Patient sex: F
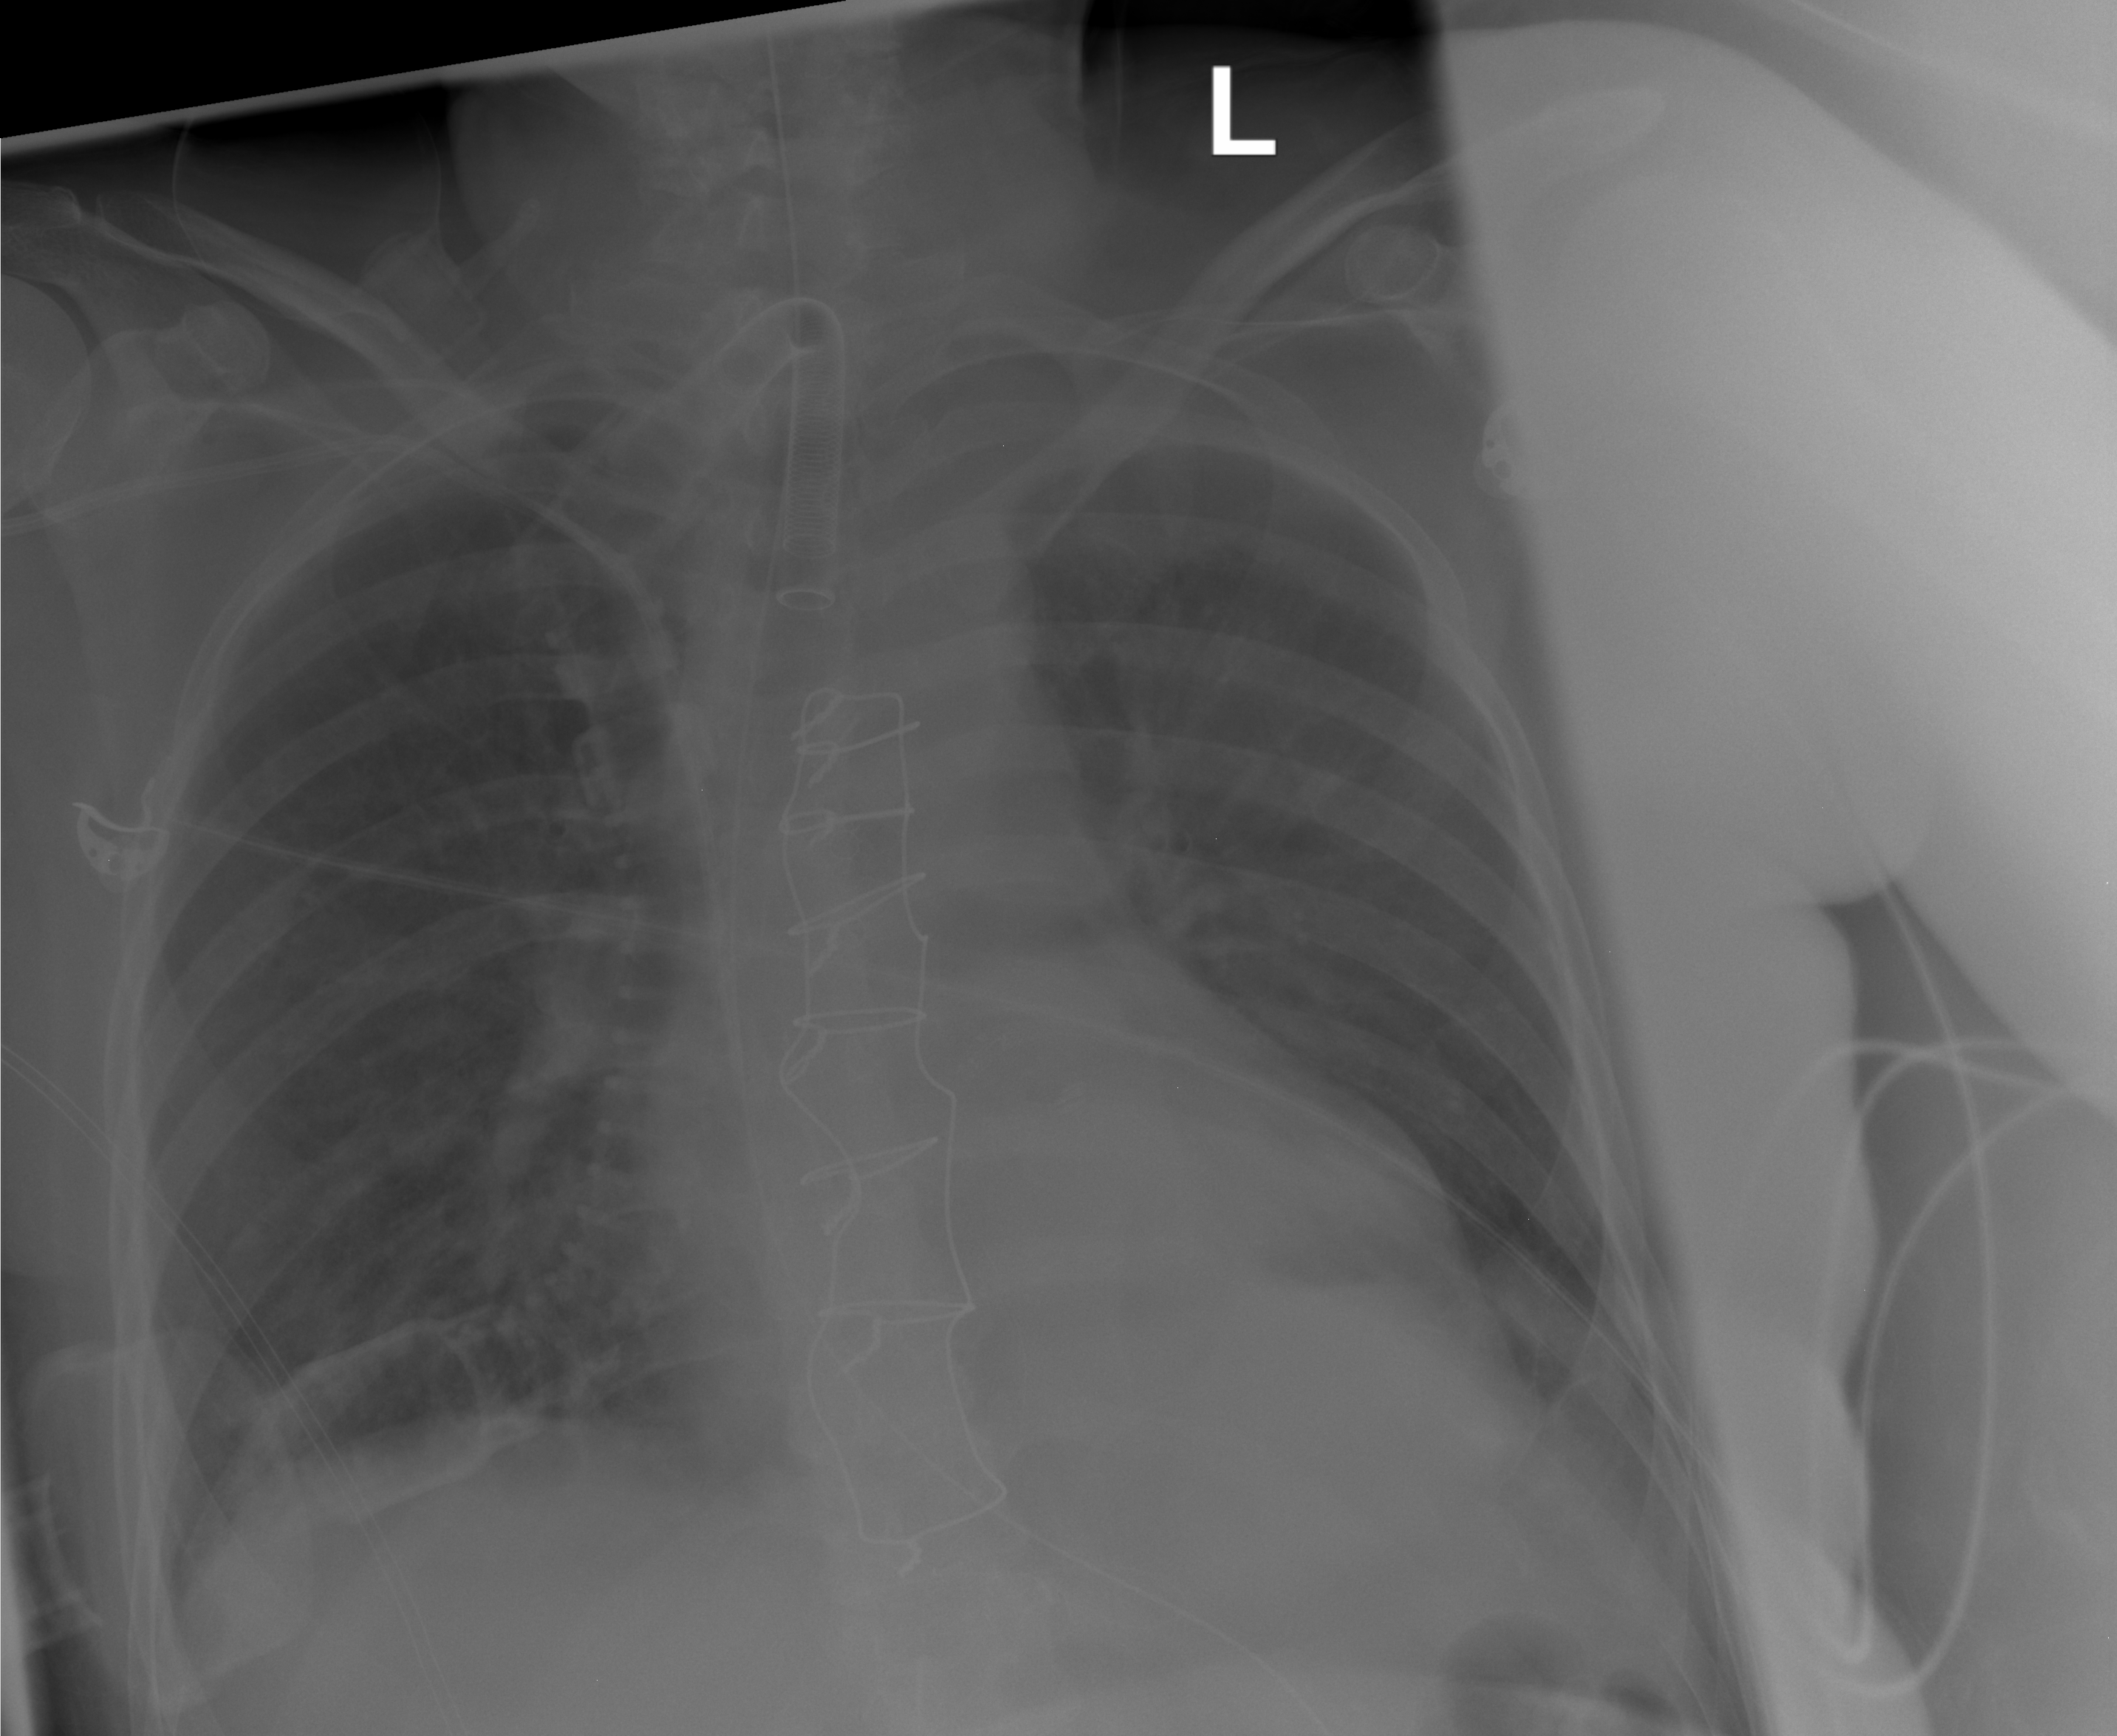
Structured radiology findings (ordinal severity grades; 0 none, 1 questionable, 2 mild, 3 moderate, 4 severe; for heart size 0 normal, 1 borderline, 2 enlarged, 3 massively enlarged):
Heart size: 2
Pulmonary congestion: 2
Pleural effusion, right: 0
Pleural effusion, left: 2
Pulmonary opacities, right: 2
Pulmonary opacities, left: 0
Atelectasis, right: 2
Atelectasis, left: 2